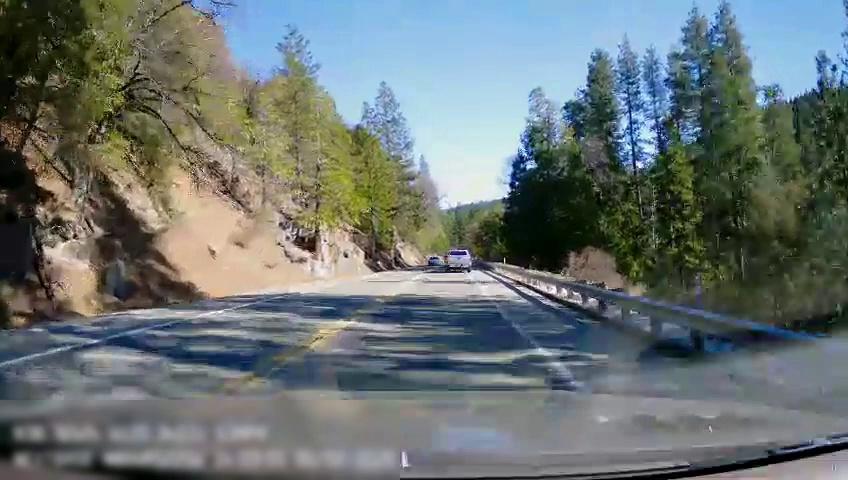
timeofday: Day
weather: Sunny
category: Drivable Space
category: Vehicles | Car
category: Vehicles | Truck
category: Lanes | Opposite Lane
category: Lanes | Opposite Lane
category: Lanes | Current Lane
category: Lanes | Current Lane